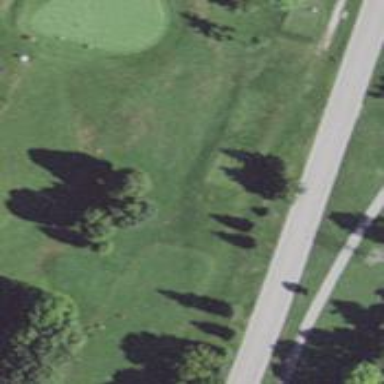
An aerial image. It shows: Golf tee.